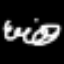
Label: squiggle